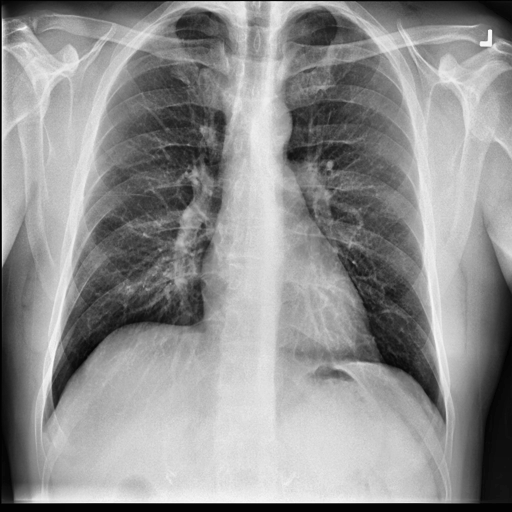
Finding: NORMAL